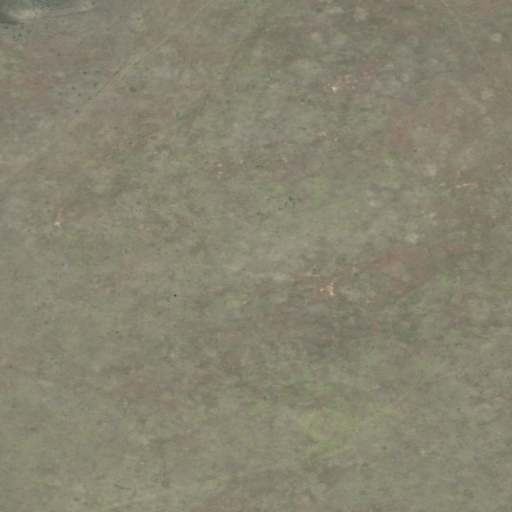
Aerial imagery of bench in Montana named Canavan Bench containing grassland and shrub